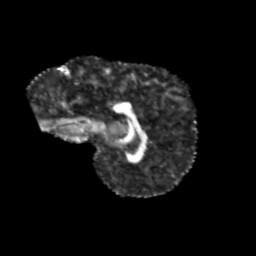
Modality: FA
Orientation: sagittal
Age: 13
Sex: male
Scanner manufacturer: siemens
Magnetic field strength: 3 T
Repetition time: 3.8 s
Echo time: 0.07 s